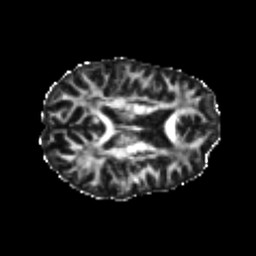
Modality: FA
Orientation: axial
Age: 26
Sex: female
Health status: healthy
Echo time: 0.074 s